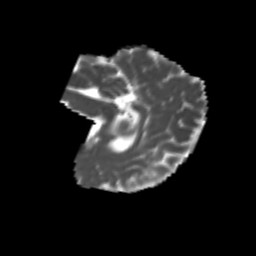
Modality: MD
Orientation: sagittal
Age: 7
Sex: male
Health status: healthy